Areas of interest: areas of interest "The Former Residence of Qin Guli"
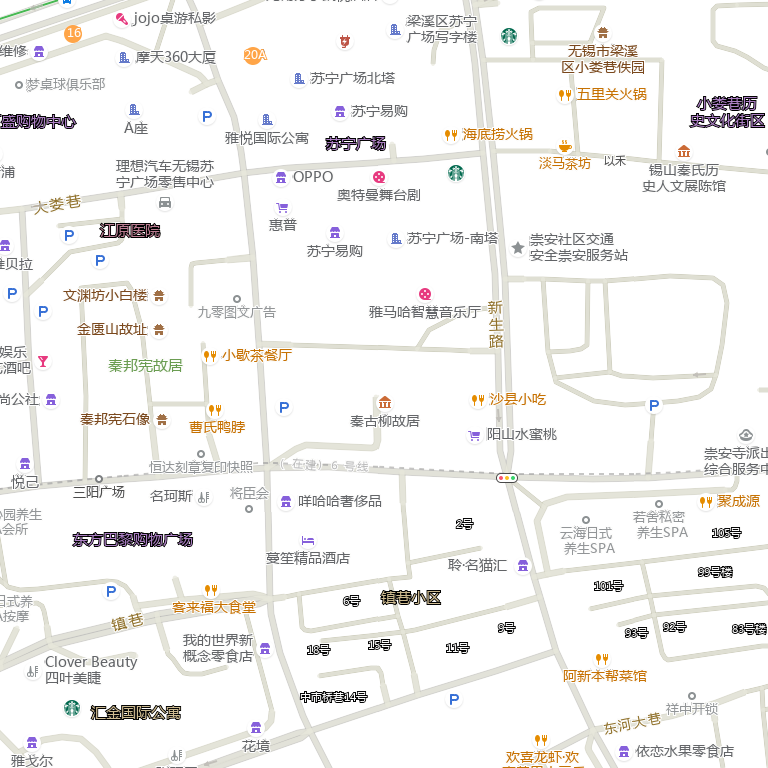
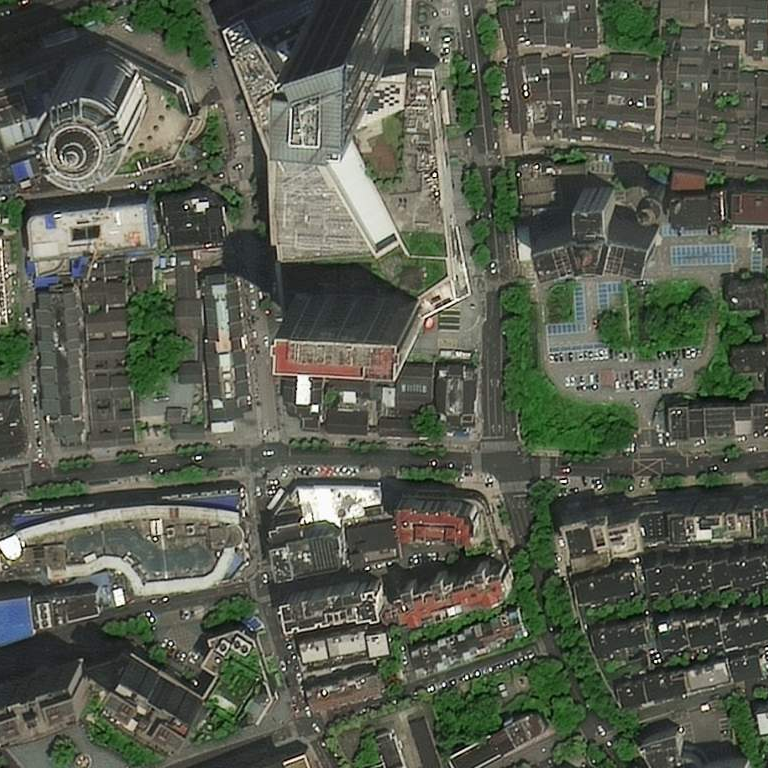